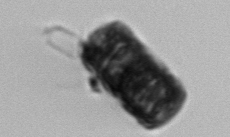
Label: Paralia_sulcata